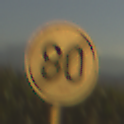
Verkehrszeichen: EndeGeschwindigkeit80
Umgebung: Outdoor, RoadRail
Tageszeit: SunriseSunset
Wetter: Clear
Licht: Natural
Jahreszeit: NotSpecified
Kontrast: HighContrast